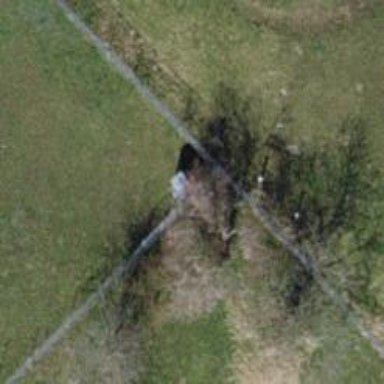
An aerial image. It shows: Fence.